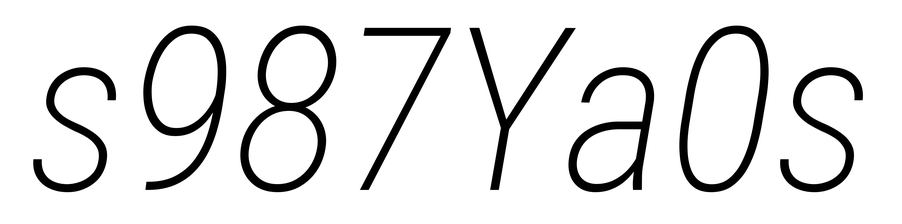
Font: Roboto-Italic_Condensed_ExtraLight_Italic